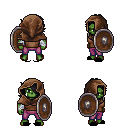
a pixel art fantasy rpg character, male body template, orc, green skin, brown sleeveless shirt, magenta pants, raven swoop hairstyle, cloth hood, white cloth bandages, black slippers, shield, four views (front, back, left, right), 2x2 character sprite sheet, small pixel art, hard edges, no anti-aliasing